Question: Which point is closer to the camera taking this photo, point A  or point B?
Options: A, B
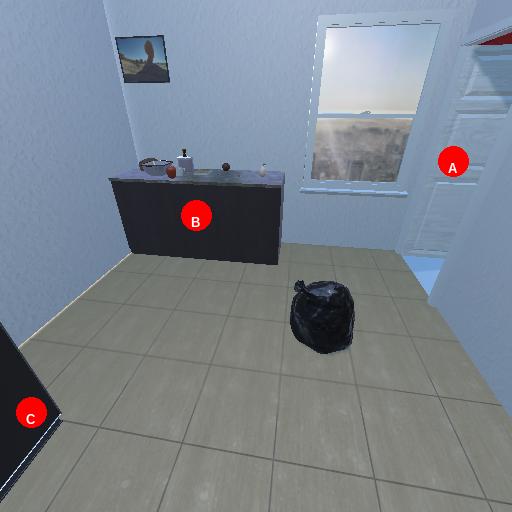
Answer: A